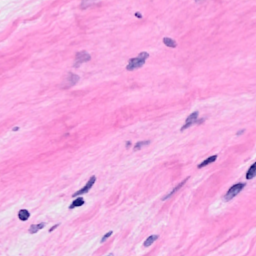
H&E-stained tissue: Breast